Question: When integrating with QQShareSDK in my App, I am able to call the share function successfully, but in the target App, the look&feel of icon is default value, how to reset it?
Please see the snapshot as below:
I want to change the logo at the bottom, beside the text 'QQSDKDemo2'
Thanks in advance.
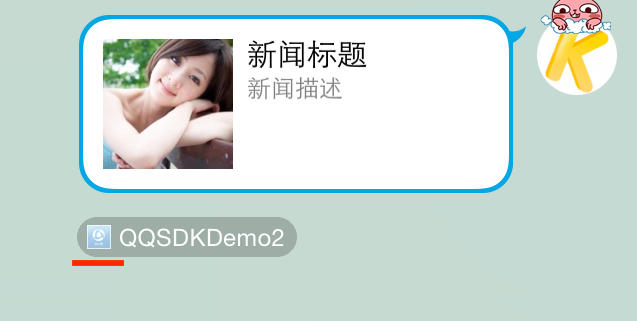
Answer: I have a solution. First, You need to go to the <URL> website.
- - - -
You just need to upload and update the icon material information
> Warning: Before you use the ID, you should update your app icon materials information. Because QQ Server have some caches.
I hope this answer will help you. Thanks!